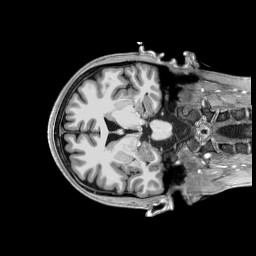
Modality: T1w
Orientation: axial